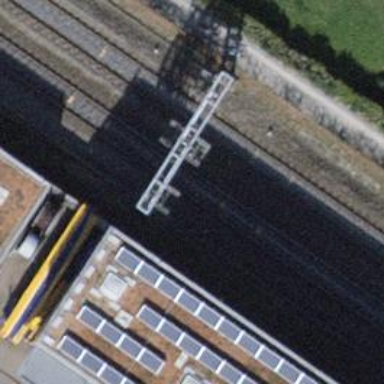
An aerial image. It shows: Railway signal.